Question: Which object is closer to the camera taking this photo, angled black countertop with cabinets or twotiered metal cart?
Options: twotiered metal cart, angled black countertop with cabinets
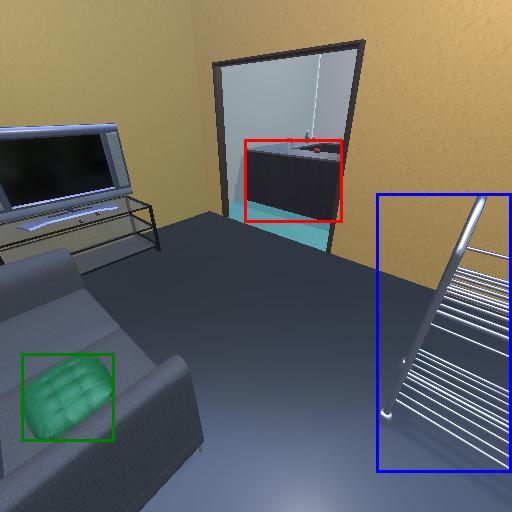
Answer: twotiered metal cart